Question: I have seen the below font used within several android applications, including <URL> etc. What free font is closest to this image and how can I make use of it within Android? Thanks
The closest (most similar) font I could find was: Roboto

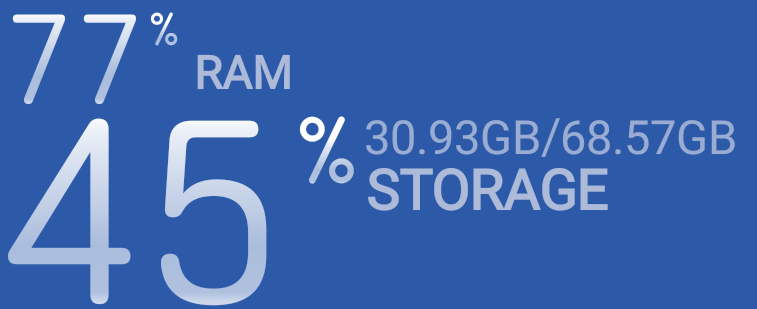
Answer: I dnt know what 'Clean Master' app you have there cause on play store there are tons of apps named so .Maybe you give me exact package name .And I can tell you what font they use.
Any way the idea is you to download the apk file from play store and open it with winrar or something and look into the assets folder , cause there ppls put the fonts most of the times and then they load fonts in app.
You can use this link to download apk's from google play.
<URL>
I just downlaoded this and I see in apk's asset folder 6 font files. You can download yourself and see it
They use this fonts in the apk : Spoon Number , Icomoon and Miso Unit .
you can download them from the link i give you